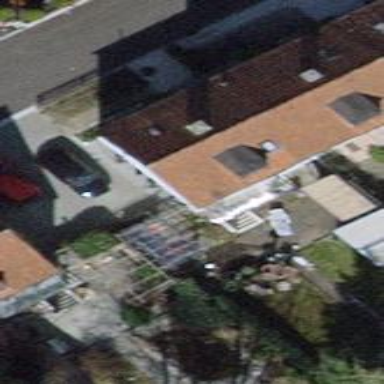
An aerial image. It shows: Gabled house with tile roof oriented across the building.